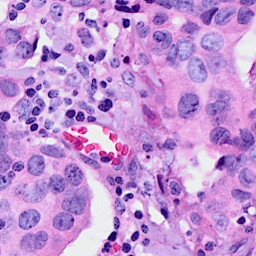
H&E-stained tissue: Breast